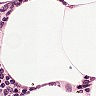
Metastatic tissue present: no